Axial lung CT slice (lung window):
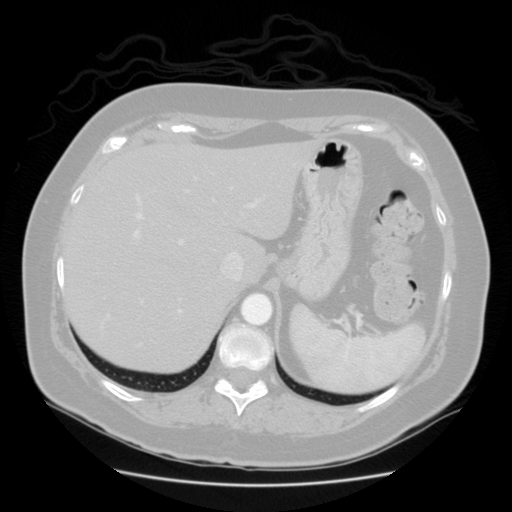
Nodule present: no